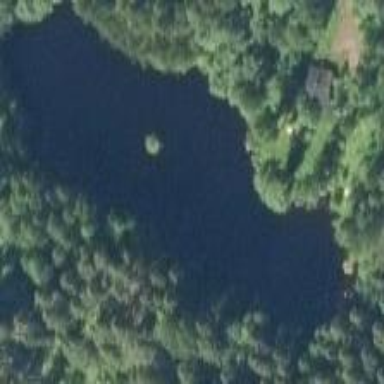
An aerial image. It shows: Pond surrounded by natural water.